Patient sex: M
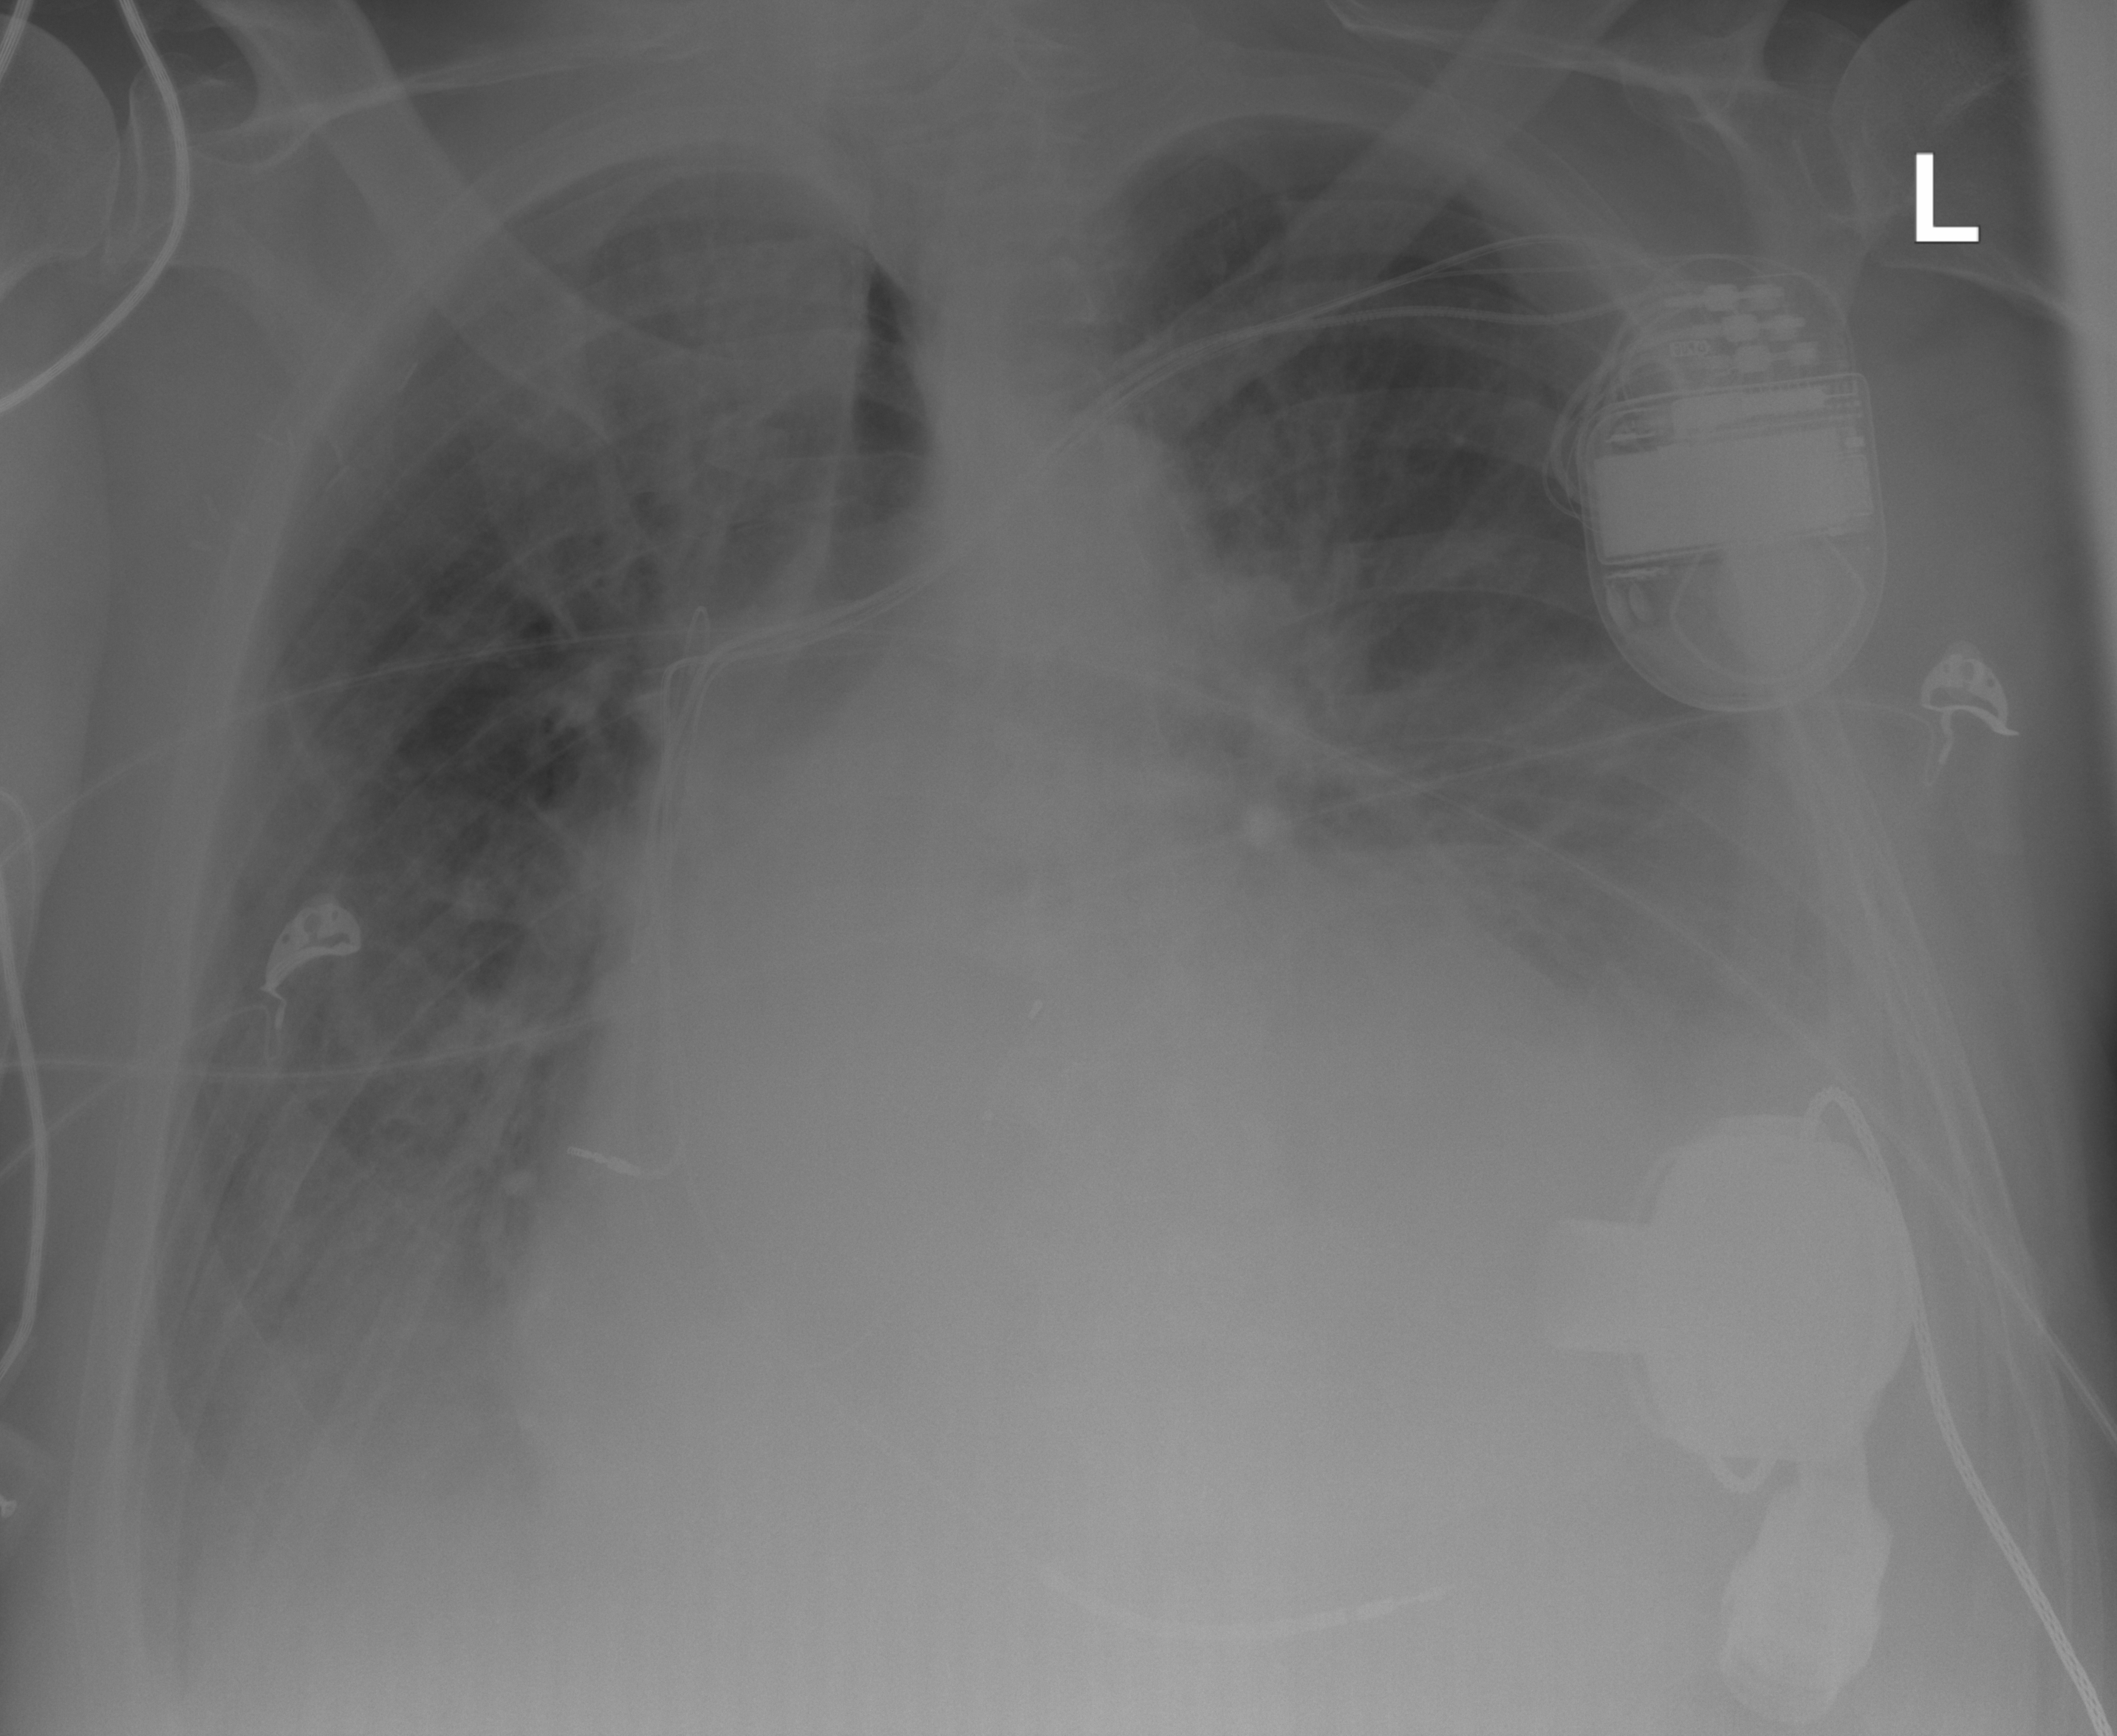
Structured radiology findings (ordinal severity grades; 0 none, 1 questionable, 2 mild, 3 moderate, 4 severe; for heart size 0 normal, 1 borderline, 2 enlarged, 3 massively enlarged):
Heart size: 3
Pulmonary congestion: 2
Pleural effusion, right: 2
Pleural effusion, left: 2
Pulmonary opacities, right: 2
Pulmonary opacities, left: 2
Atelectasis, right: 2
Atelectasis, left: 2